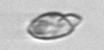
Label: Katodinium_or_Torodinium